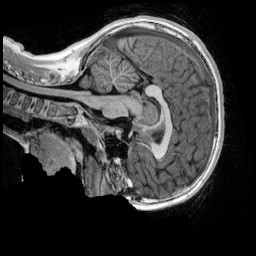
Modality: UNIT1_denoised
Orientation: sagittal
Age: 10
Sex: male
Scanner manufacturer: siemens
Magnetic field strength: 3 T
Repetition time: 4 s
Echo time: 0.00303 s